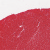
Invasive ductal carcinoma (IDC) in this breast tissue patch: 0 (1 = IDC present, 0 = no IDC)